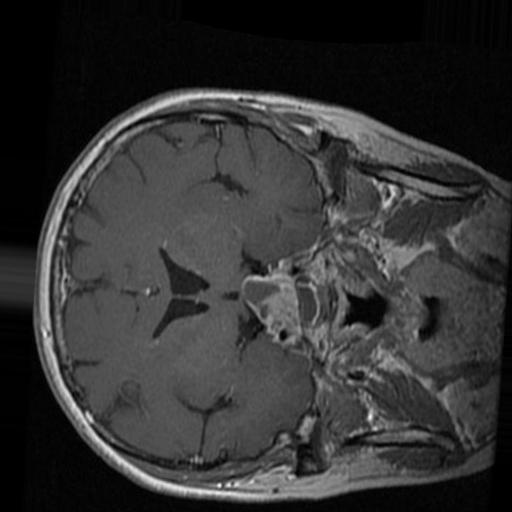
Label: brain_tumor